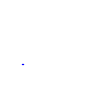
Particle: proton